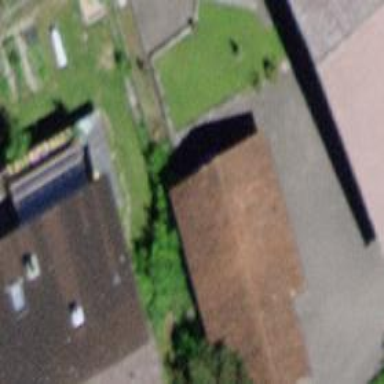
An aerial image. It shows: Barn.